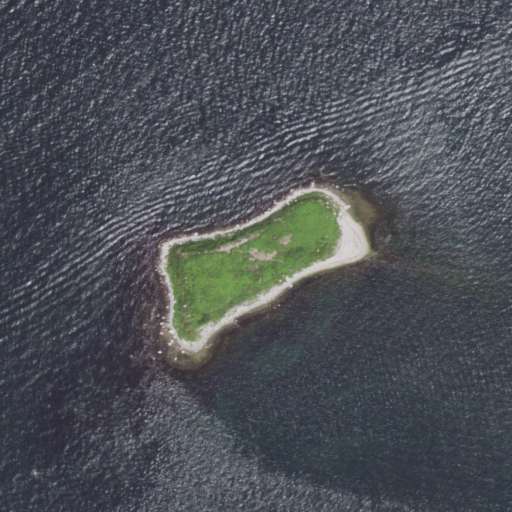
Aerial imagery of island in New York named South Dumpling containing open water, grassland, and herbaceous wetlands